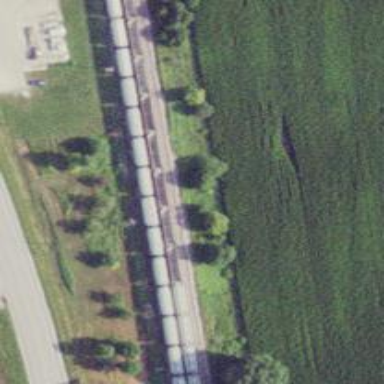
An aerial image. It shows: Railway siding for service.